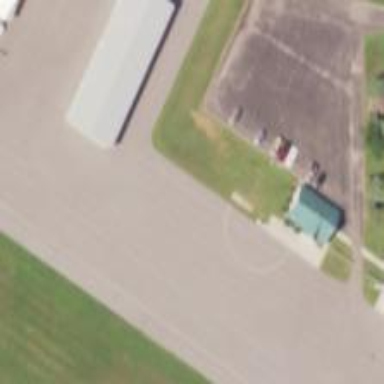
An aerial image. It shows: Apron at the airport.